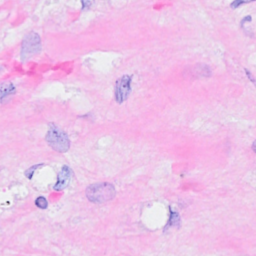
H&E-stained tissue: Breast